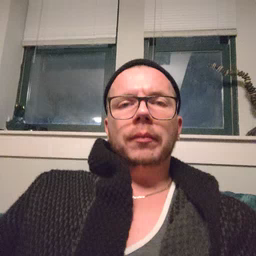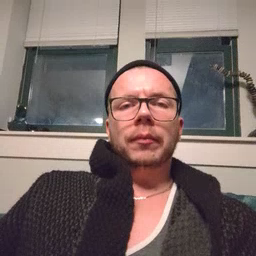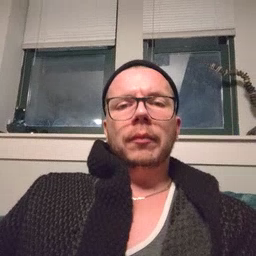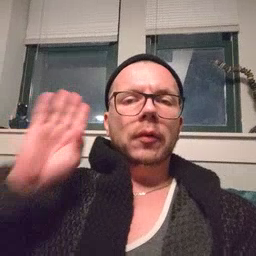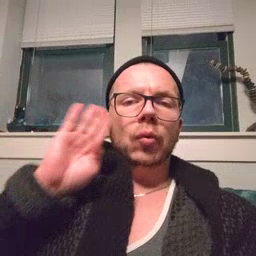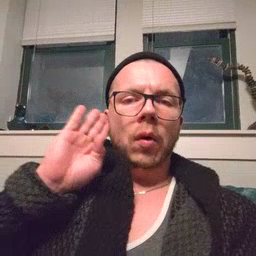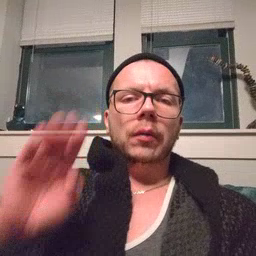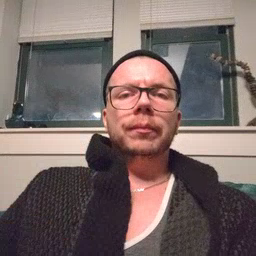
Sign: dog